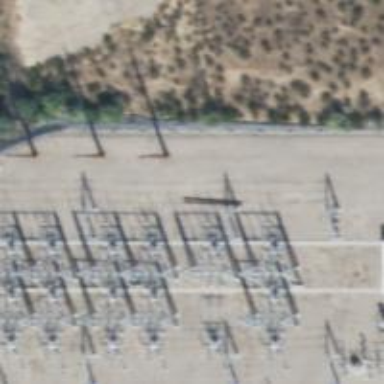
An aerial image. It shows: Switch for power supply.